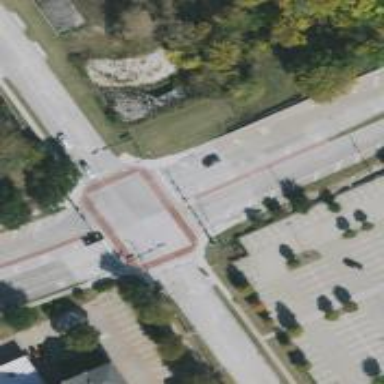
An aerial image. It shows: Tertiary road with separate sidewalk.